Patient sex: M
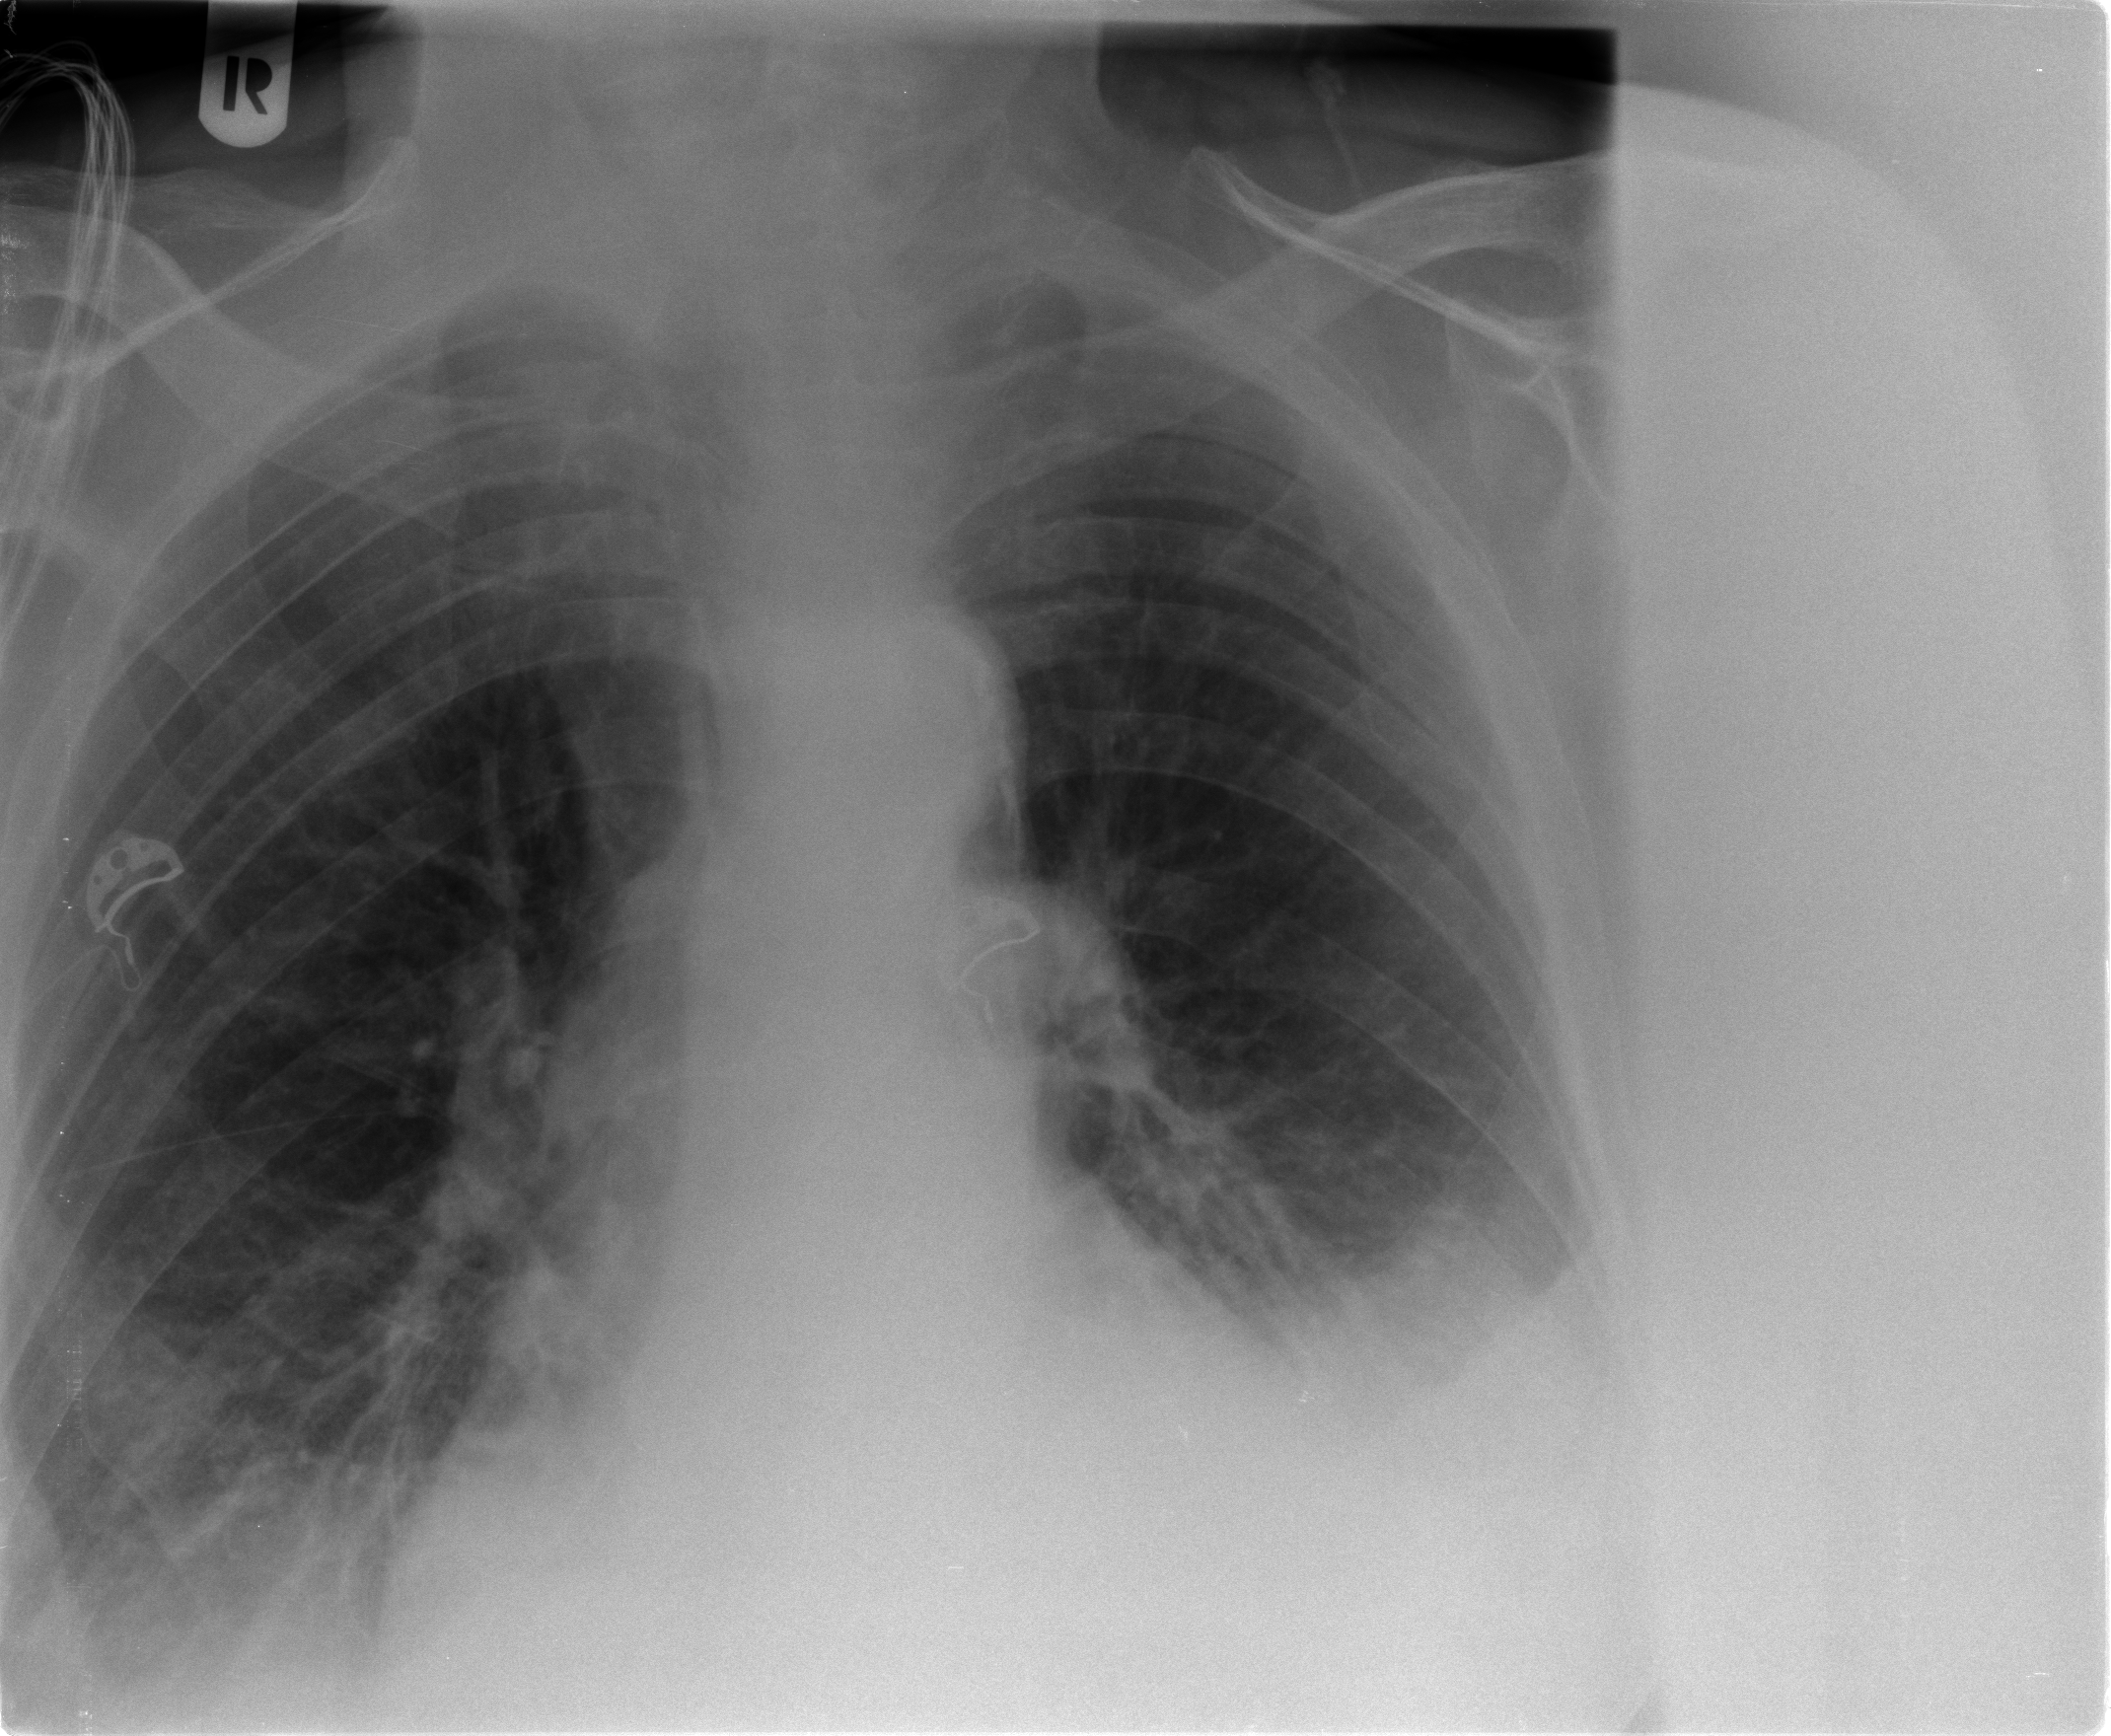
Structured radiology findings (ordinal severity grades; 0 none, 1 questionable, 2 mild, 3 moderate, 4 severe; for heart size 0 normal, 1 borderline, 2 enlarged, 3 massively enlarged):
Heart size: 2
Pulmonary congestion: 2
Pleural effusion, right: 2
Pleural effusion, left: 3
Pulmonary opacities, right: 0
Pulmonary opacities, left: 0
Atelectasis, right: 2
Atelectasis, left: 3